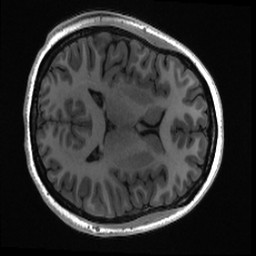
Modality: T1w
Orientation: axial
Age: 19
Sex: female